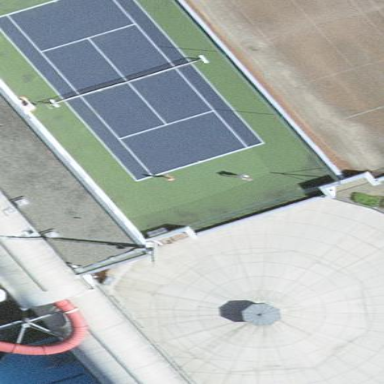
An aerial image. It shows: Tennis court on pitch designated for leisure land.